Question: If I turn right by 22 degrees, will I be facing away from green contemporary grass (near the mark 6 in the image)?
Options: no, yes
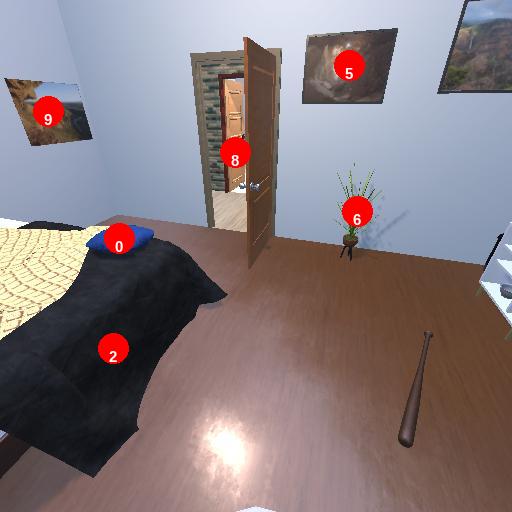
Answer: no